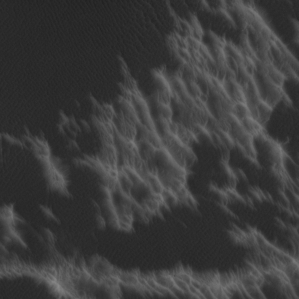
Label: non_frost